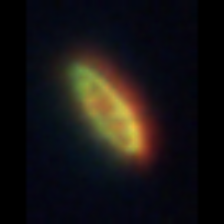
Taxon: Pennate
Group: Diatoms